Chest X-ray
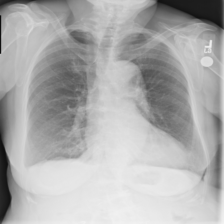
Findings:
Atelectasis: negative
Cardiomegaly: negative
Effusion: negative
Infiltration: negative
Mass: negative
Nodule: negative
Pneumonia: negative
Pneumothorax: negative
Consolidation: negative
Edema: negative
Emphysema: negative
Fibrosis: negative
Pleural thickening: negative
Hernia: negative